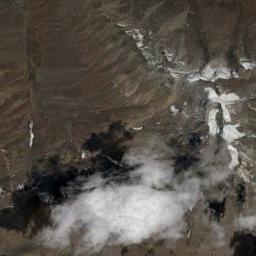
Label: cloud